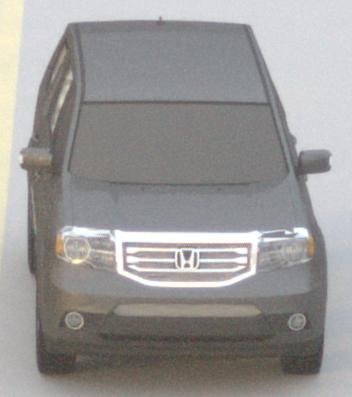
Make: Honda
Model: Pilot
Detailed model: Gen. 2 Facelift
Model produced from: 2012
Model produced until: 2015
Doors: 5
Color: gray
Road condition: dry road
Daytime: sunrise or sunset
Contrast: low contrast